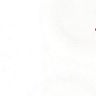
Metastatic tissue present: no